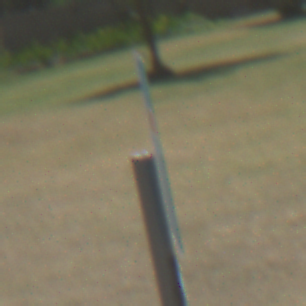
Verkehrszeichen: Sackgasse
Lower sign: HinweisGeaenderteVorfahrtVerkehrsfuehrungVerkehrsregelung3
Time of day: Midday
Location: Outdoor (Nature)
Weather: Clear
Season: NotSpecified
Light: Natural